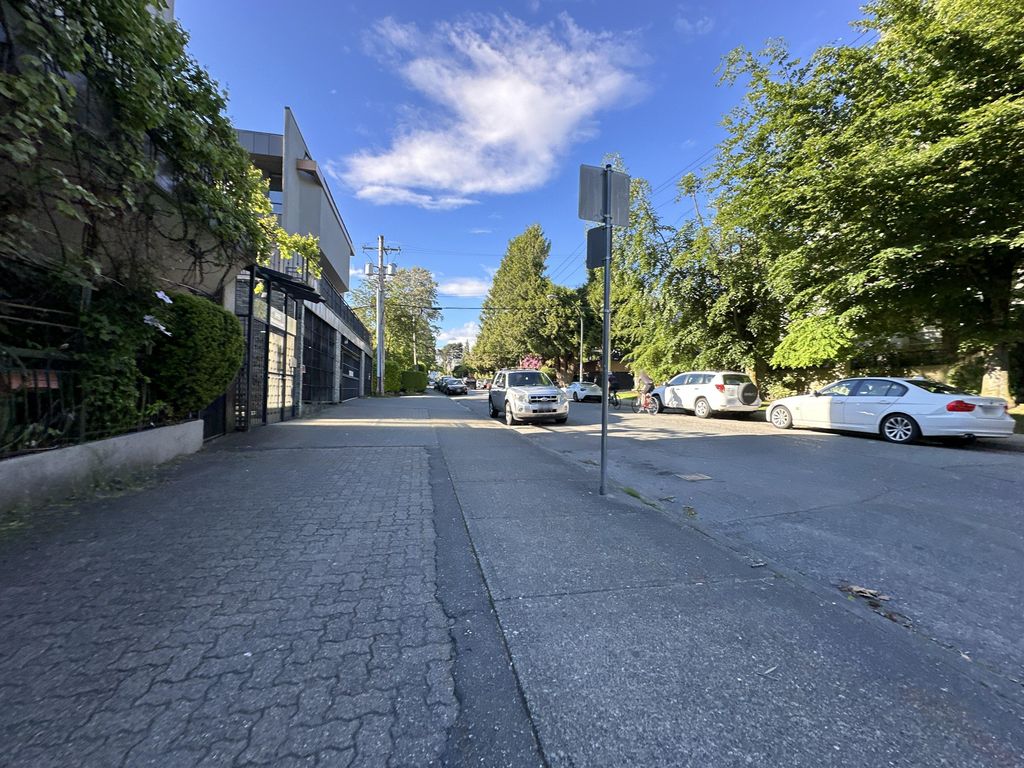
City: vancouver